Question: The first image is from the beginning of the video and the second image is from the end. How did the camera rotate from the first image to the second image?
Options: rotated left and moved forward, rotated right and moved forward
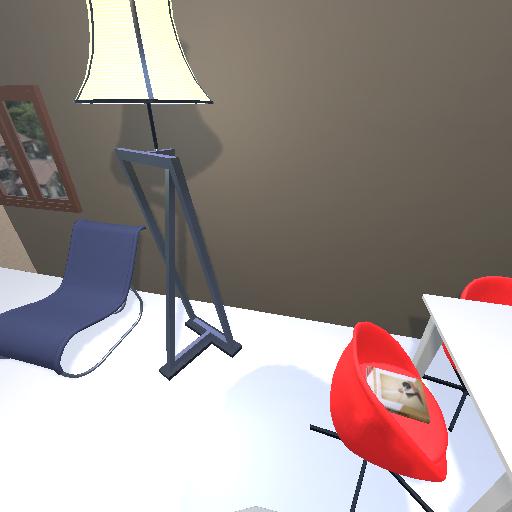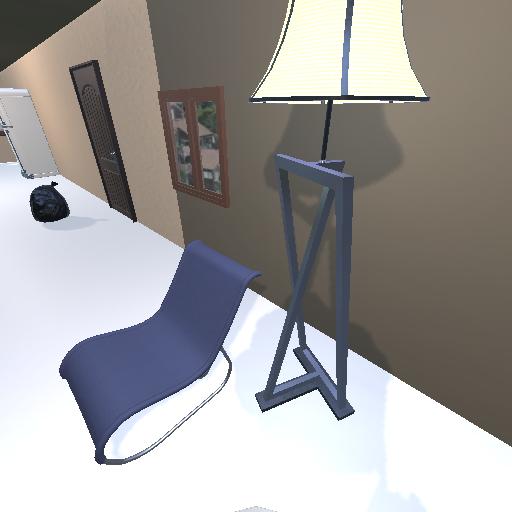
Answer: rotated left and moved forward